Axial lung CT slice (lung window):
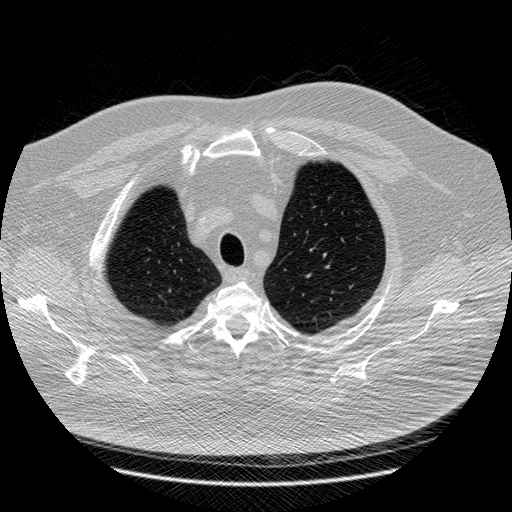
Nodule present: no